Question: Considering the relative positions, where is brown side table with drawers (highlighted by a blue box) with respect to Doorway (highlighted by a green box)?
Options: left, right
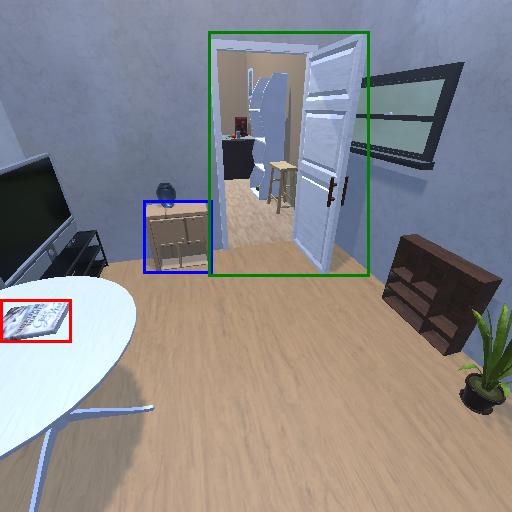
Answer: left